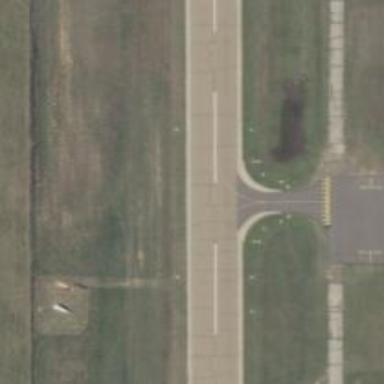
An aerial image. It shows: View of runway in airport.